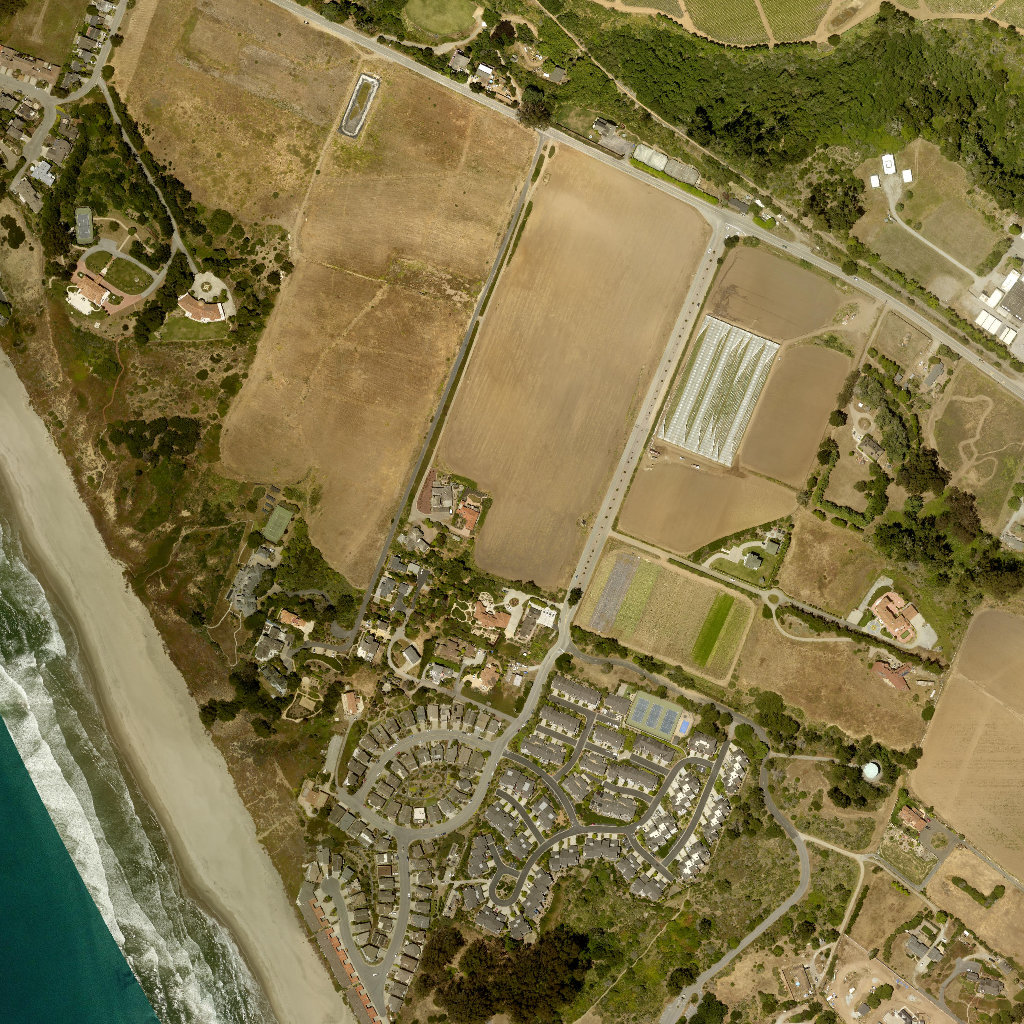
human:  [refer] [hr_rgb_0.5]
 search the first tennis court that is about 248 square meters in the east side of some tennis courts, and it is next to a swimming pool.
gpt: <box>[[64, 69, 66, 71, 0]]</box>

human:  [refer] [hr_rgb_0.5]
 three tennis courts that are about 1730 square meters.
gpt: <box>[[61, 67, 66, 72, 0]]</box>